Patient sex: M
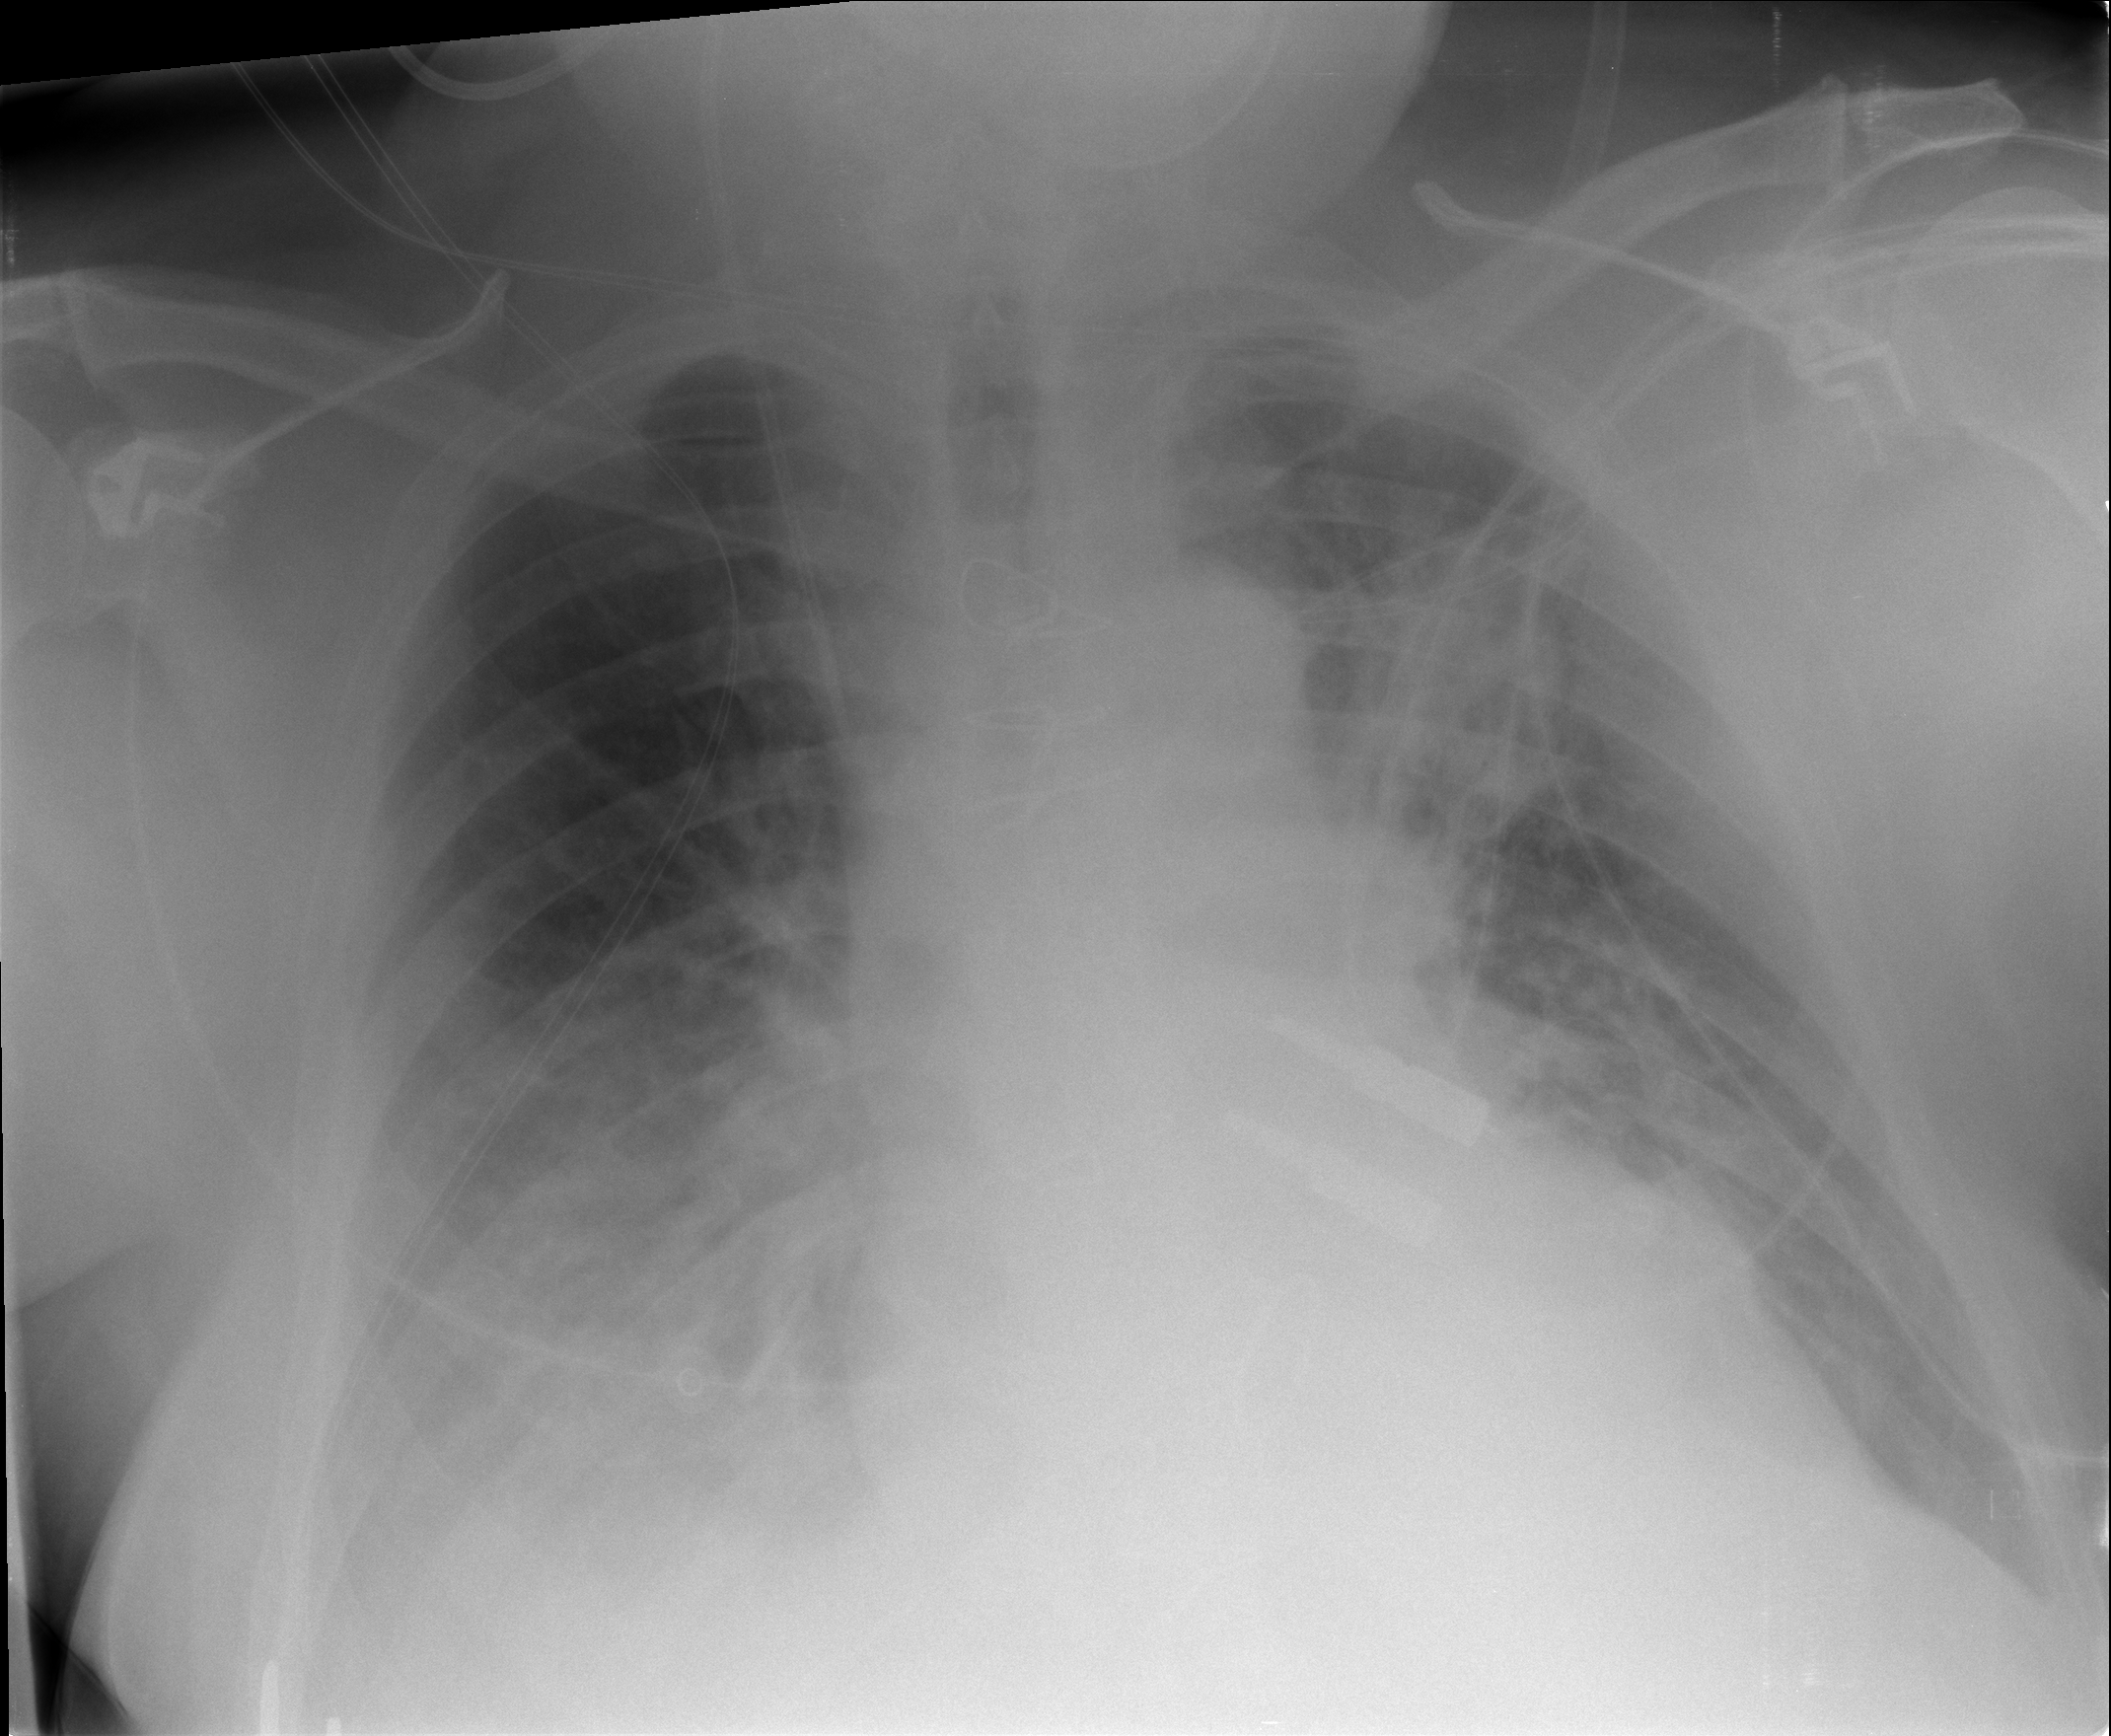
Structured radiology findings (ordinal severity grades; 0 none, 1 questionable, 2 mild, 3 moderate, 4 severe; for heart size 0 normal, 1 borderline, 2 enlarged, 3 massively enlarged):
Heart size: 2
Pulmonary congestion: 2
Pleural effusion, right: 3
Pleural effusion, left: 2
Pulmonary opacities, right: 2
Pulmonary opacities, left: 2
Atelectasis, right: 2
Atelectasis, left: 2